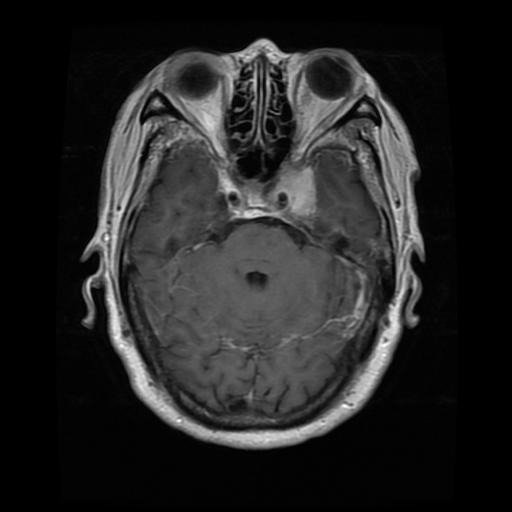
Label: meningioma